Question: I'm trying to implement an upload with progress bar code i found <URL>. But when i run my example code i get the following error in IIS7 Windows7:
<URL>

I tried messing with my handlers but only messed it up more as i don't know what i'm doing. Can someone help me get this working?
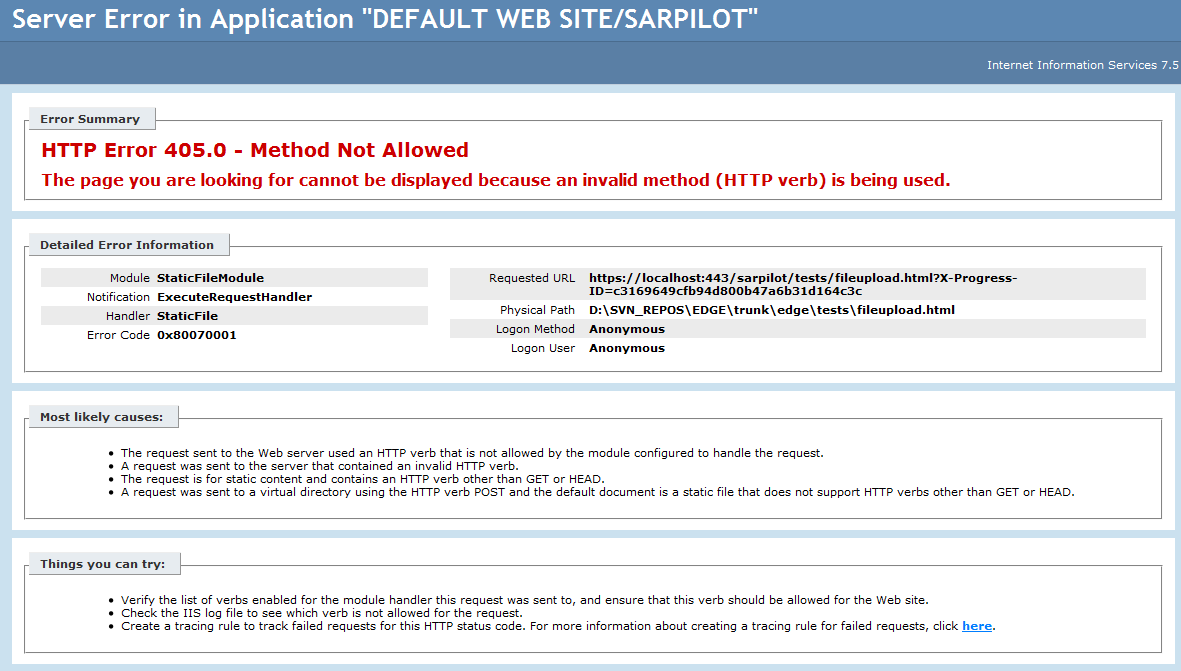
Answer: It appears that your are trying to upload the file to (or trying to get process update from) a html file ('fileupload.html') - now html files are considered as static files by IIS. So you can only issue GET request (there is no point in submitting POST to a static file because the content is not going to change based on POST data) and hence the error.
Perhaps, you have done integration incorrectly or may be using wrong plugin (the author is talking about using it in conjunction with apache module). You may want to look at alternatives from below links:
<URL>
<URL>